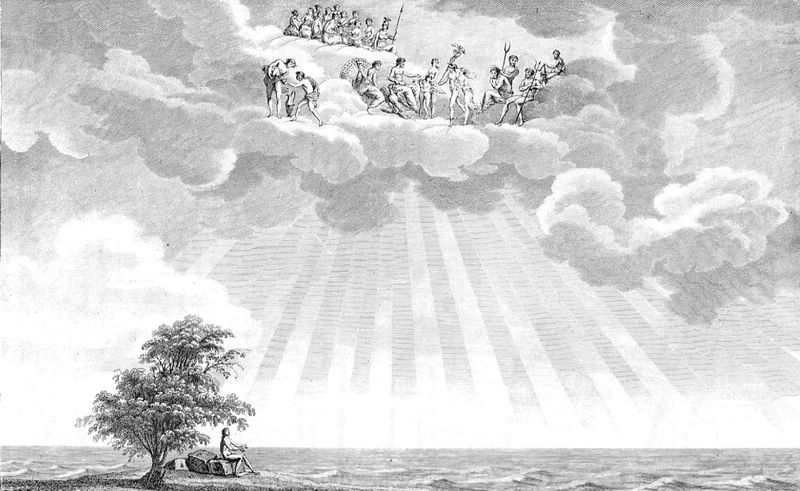
Titel: “L´Architecture considérée sous le rapport de l´art, des moers et de la législation”
Künstler: Claude Nicolas Ledoux
Schlagwörter: baum, gott, himmel, mann, meer, wasser, wolken, landschaft, menschen, grau, licht, stein, horizont, sonne, insel, boot, engel, wellen, fels, lanze, sitzt, religion, strahlen, wolkenbank, druck, schwarzweiss, stich, strahl, götter, teufel, sonnenstrahlen, posaune, kupferstich, spiess, eiland, neptun, dreizack, landschaftz